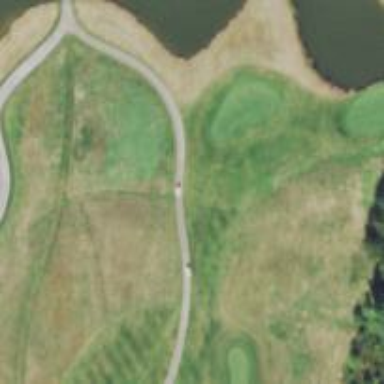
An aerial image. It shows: Footway that serves as golf path.